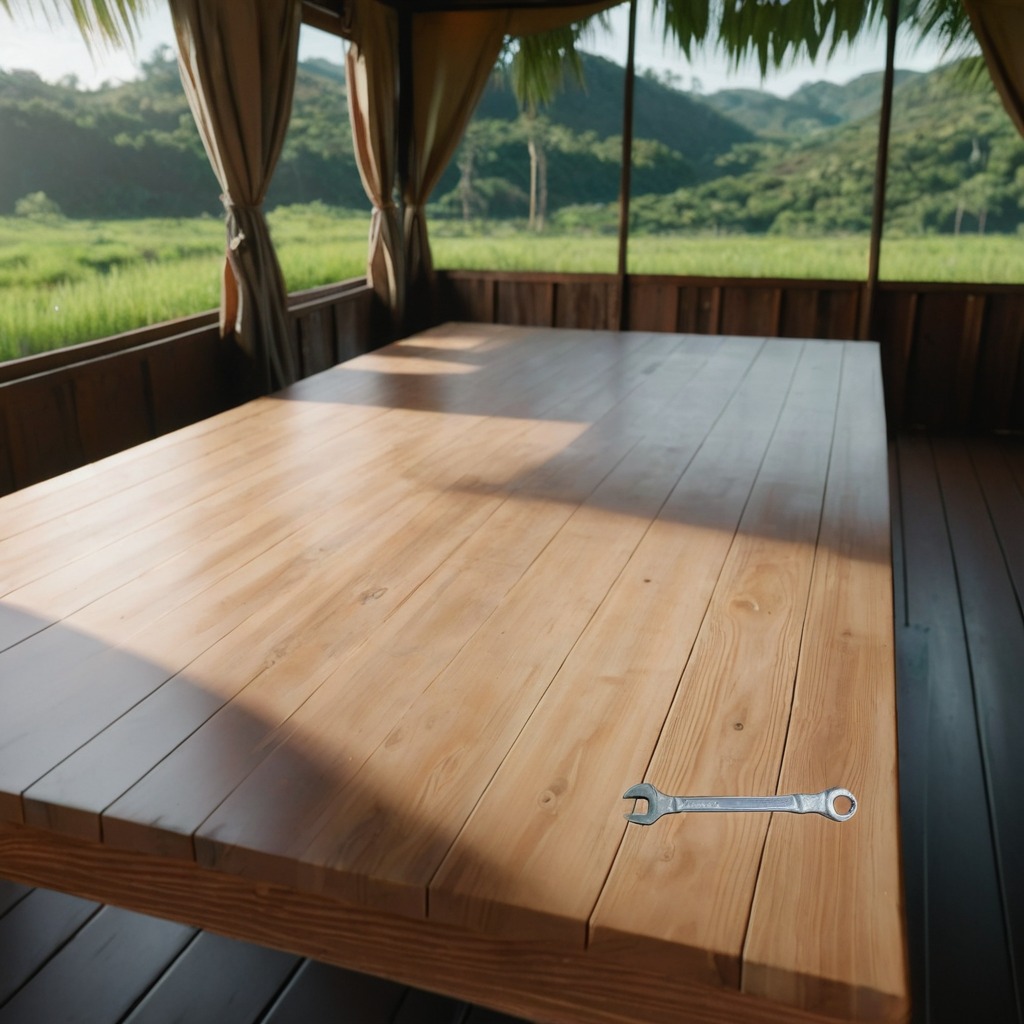
An wrench is lying on a wooden table inside a jungle field workshop tent.